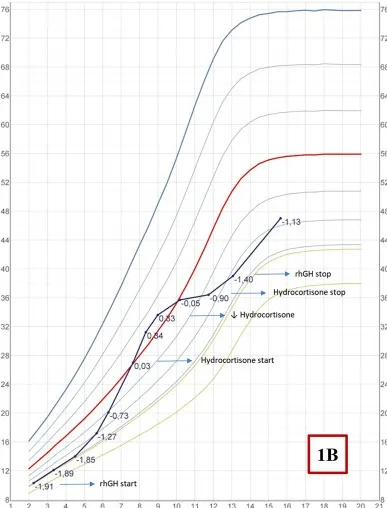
Weight.
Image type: chart (chart)